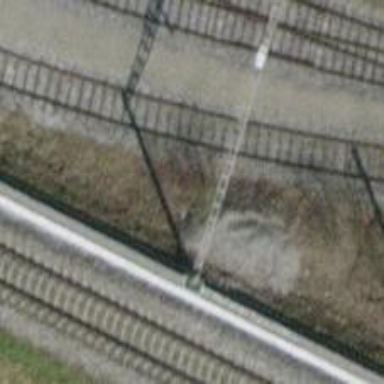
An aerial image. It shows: Single-track electrified railway spur with contact line for service.